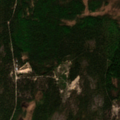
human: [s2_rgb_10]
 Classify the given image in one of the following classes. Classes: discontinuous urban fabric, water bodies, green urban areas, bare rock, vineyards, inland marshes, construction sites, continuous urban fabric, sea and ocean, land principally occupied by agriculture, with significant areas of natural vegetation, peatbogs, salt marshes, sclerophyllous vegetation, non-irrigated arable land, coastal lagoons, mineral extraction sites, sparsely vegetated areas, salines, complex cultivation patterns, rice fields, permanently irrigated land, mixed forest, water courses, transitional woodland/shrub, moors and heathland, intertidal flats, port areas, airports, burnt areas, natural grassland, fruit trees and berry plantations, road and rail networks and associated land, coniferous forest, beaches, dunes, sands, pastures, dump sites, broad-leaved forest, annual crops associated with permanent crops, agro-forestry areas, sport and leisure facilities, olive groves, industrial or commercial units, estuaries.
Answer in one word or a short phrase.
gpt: coniferous forest, mixed forest, transitional woodland/shrub